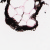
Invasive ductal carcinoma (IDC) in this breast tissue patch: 0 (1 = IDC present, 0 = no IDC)